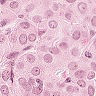
Metastatic tissue present: yes